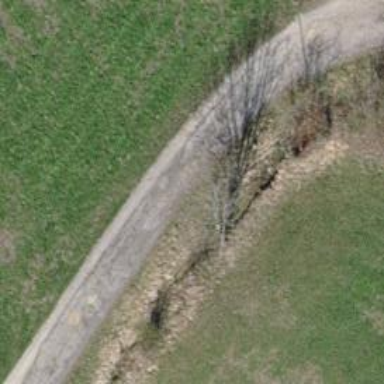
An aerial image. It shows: Gravel track with grade 2 tracktype.